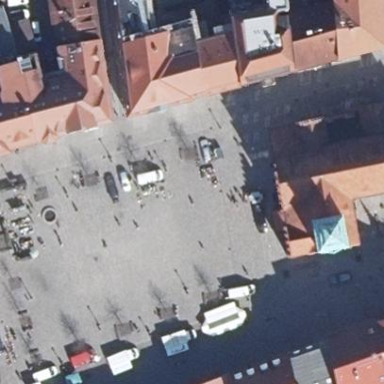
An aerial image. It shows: Marketplace.